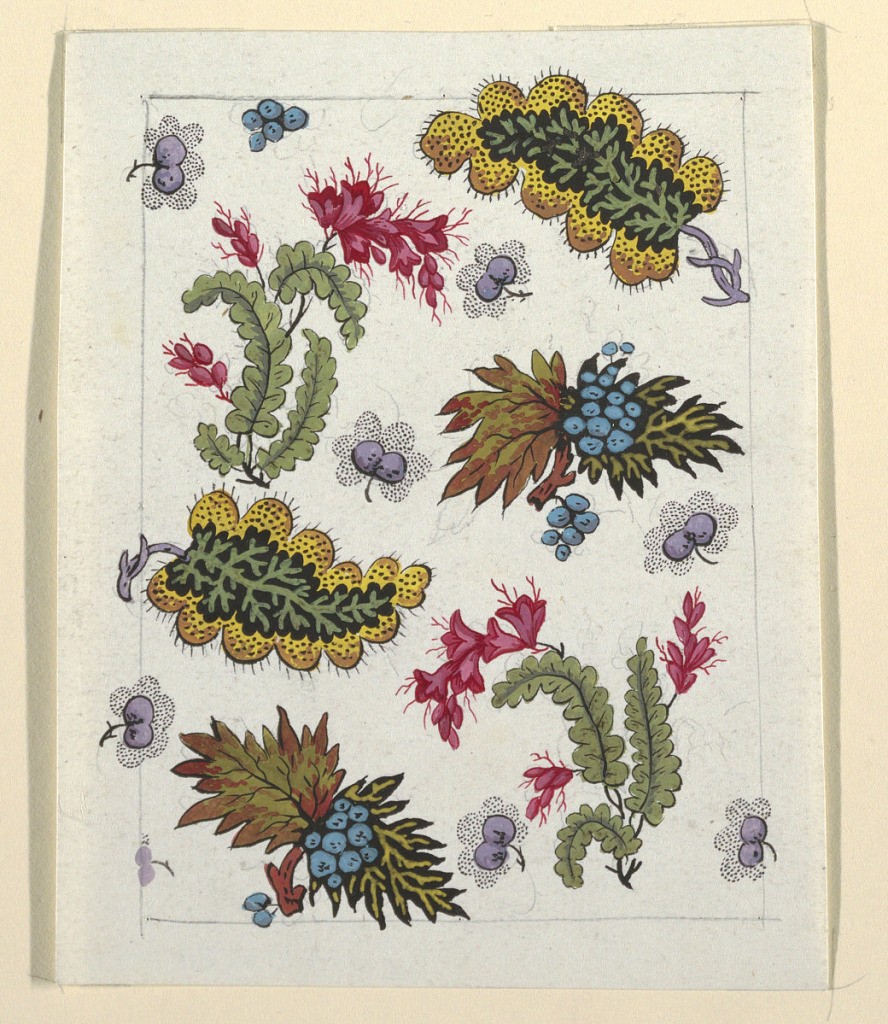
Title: Floral design for printed textile
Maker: Louis-Albert DuBois, Swiss, 1752–1818
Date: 1800–1818
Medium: Brush and gouache, graphite on white wove paper
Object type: Drawing
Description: Multi-colored leaf and berry design on white ground, lined graphite border.